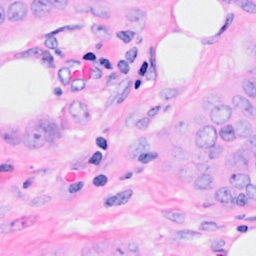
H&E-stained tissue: Breast